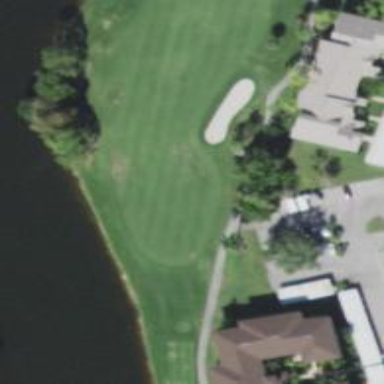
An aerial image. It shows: Golf cartpath that is also road path.